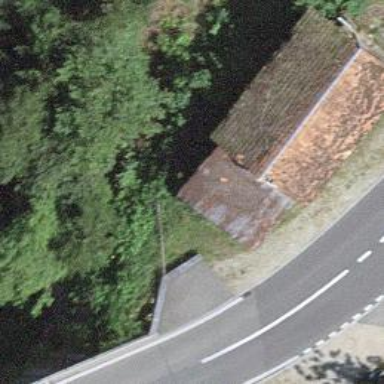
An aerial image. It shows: Brown bench.